Question: '''
import java.awt.*;
import java.awt.event.*;
import javax.swing.*;
public class Stickman extends JPanel{
public void paintComponent(Graphics g)
{
super.paintComponent(g);
//Color SKY = new Color(135, 206, 235);
this.setBackground(Color.WHITE);
g.setColor(Color.BLUE);
g.fillRect(30, 100, 10, 5);
g.setColor(Color.gray);
g.fillRect(30, 120, 10, 5);
}
}
'''
---
'''
import javax.swing.*;
public class WindowPerameters {
public static void main (String[] args)
{
JFrame f = new JFrame ("Hangman");
f.setDefaultCloseOperation(JFrame.EXIT_ON_CLOSE);
Stickman s = new Stickman();
f.add(s);
f.setSize(600, 300);
f.setVisible(true);
}
}
'''

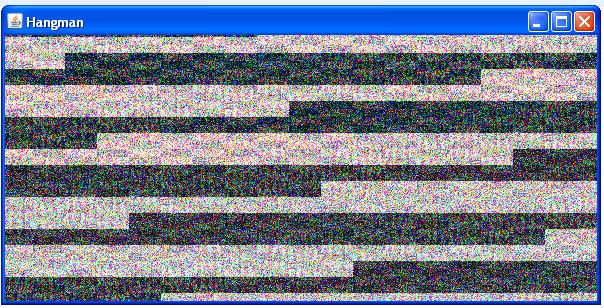
Answer: You're not executing the Swing code inside the event dispatch thread. See <URL>.
Also, you shouldn't change the panel's background inside the paintComponent method. Use this method to paint the component, but not to modify its properties.